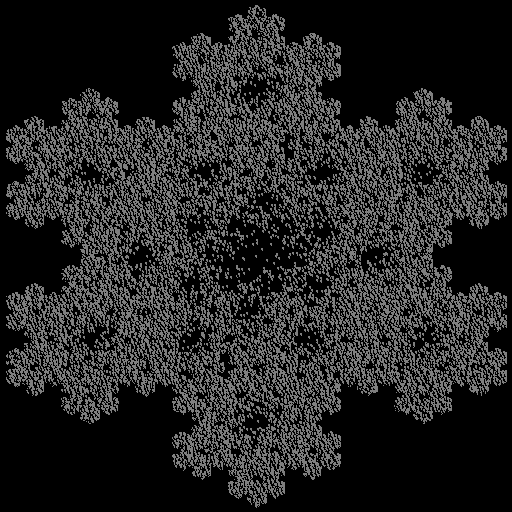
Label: koch_snowflake